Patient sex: F
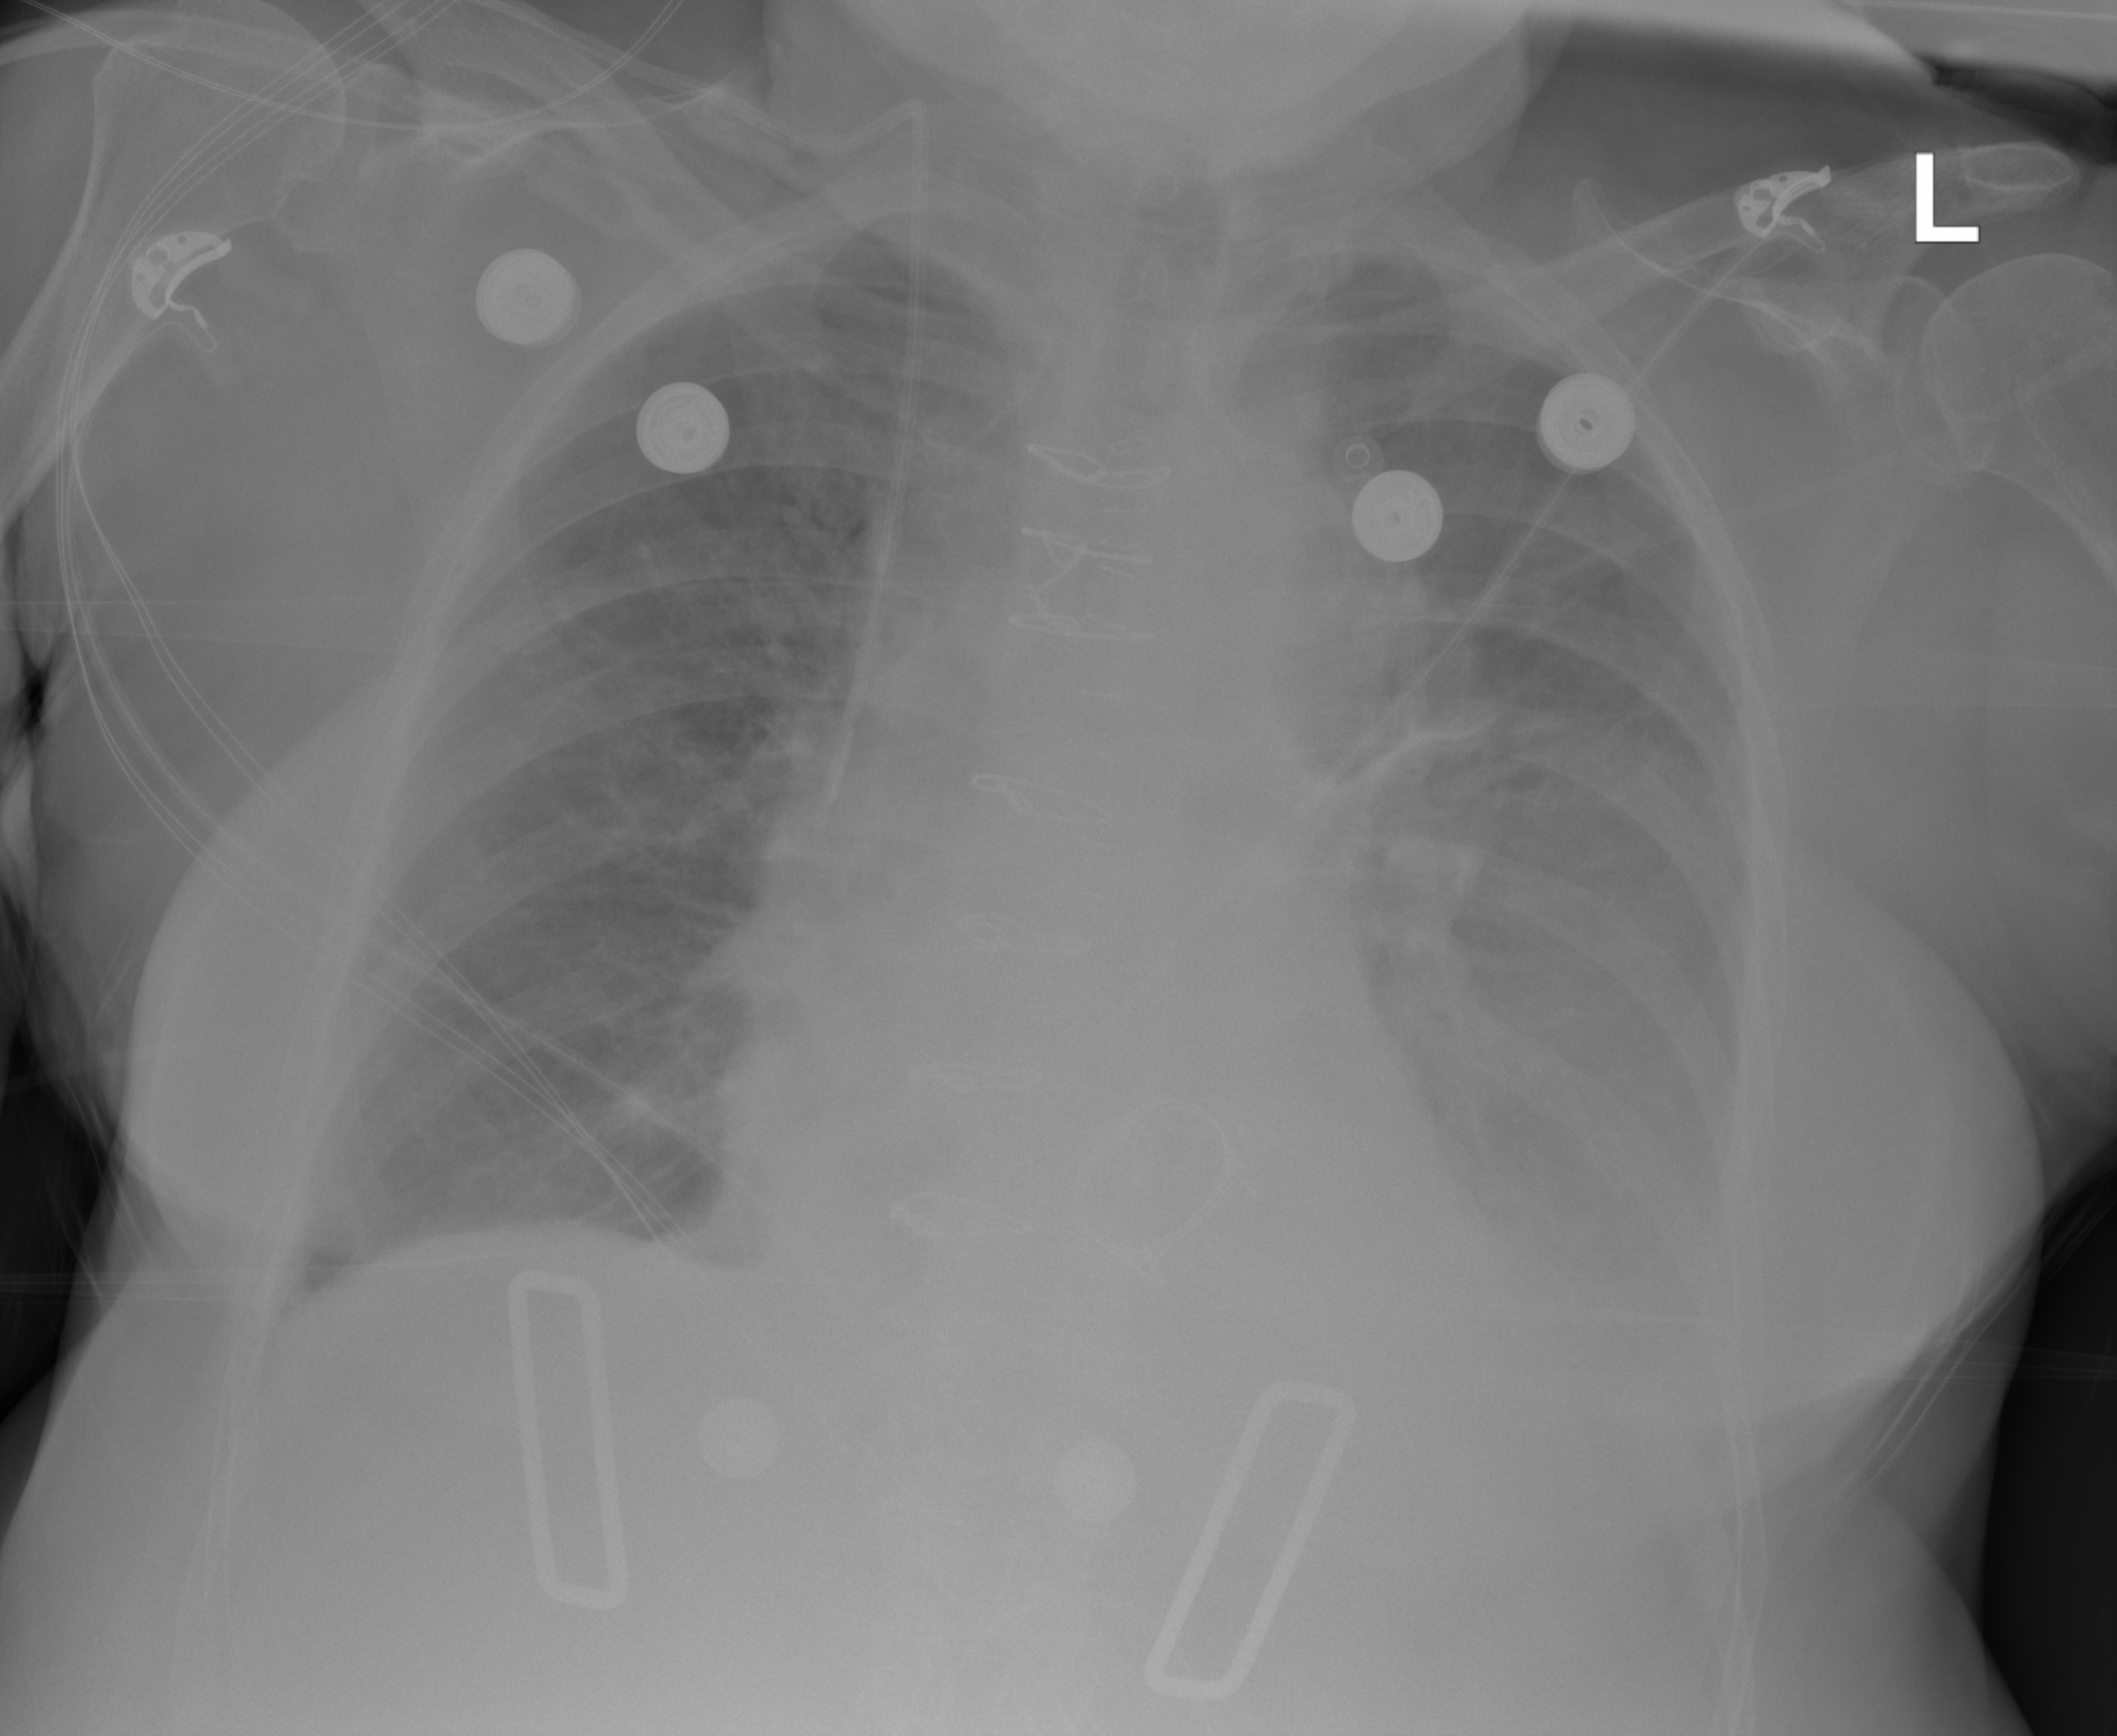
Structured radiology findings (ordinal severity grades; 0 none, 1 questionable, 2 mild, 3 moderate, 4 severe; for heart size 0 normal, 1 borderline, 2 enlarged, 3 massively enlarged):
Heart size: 2
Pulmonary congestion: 1
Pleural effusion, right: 0
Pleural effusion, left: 2
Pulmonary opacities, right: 0
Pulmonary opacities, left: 0
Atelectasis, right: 0
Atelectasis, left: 2